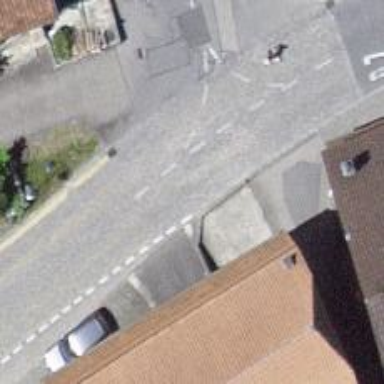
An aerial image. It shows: Tertiary road with sett surface.